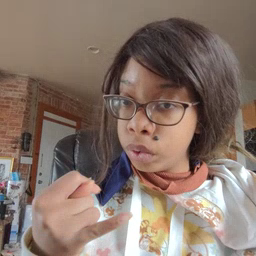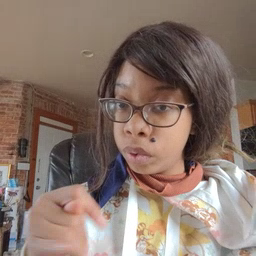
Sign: toy